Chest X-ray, AP view. Patient: 81 years old, sex M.
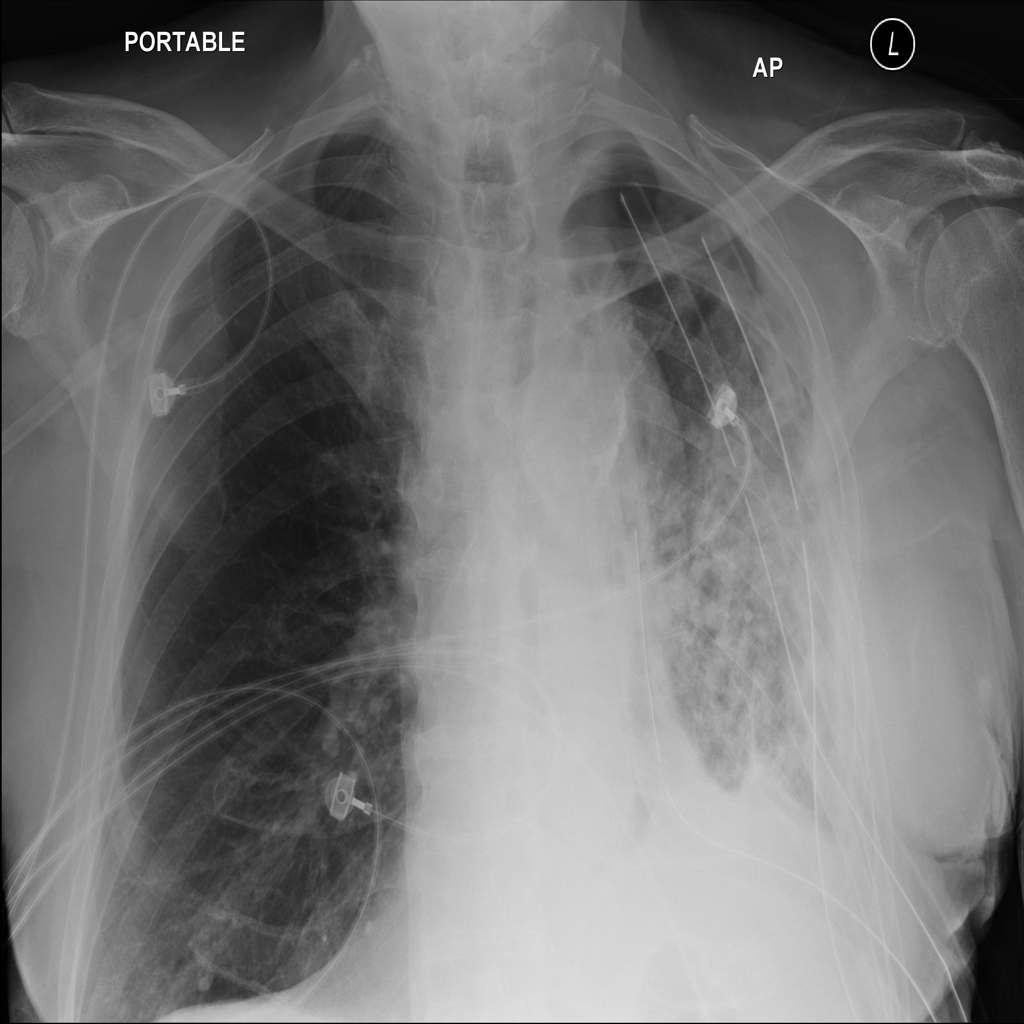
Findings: No Finding